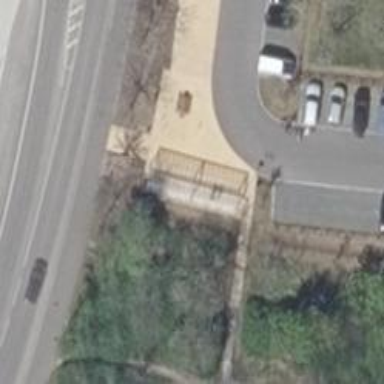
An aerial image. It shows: Bicycle repair station.